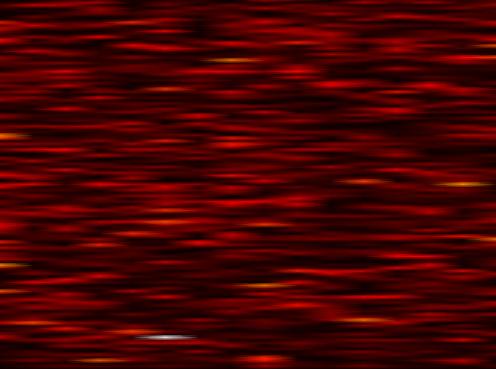
Label: WOLA